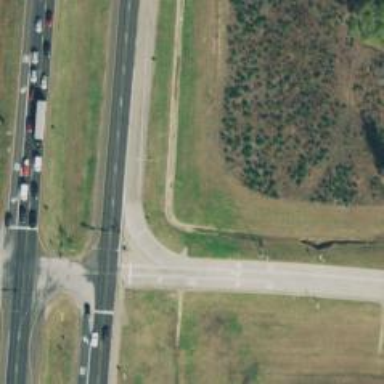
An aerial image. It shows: Trunk link highway.